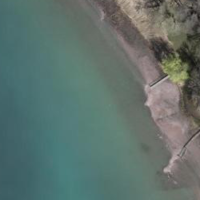
EUNIS habitat code: 14
Species observed at this site:
Alnus glutinosa